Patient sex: M
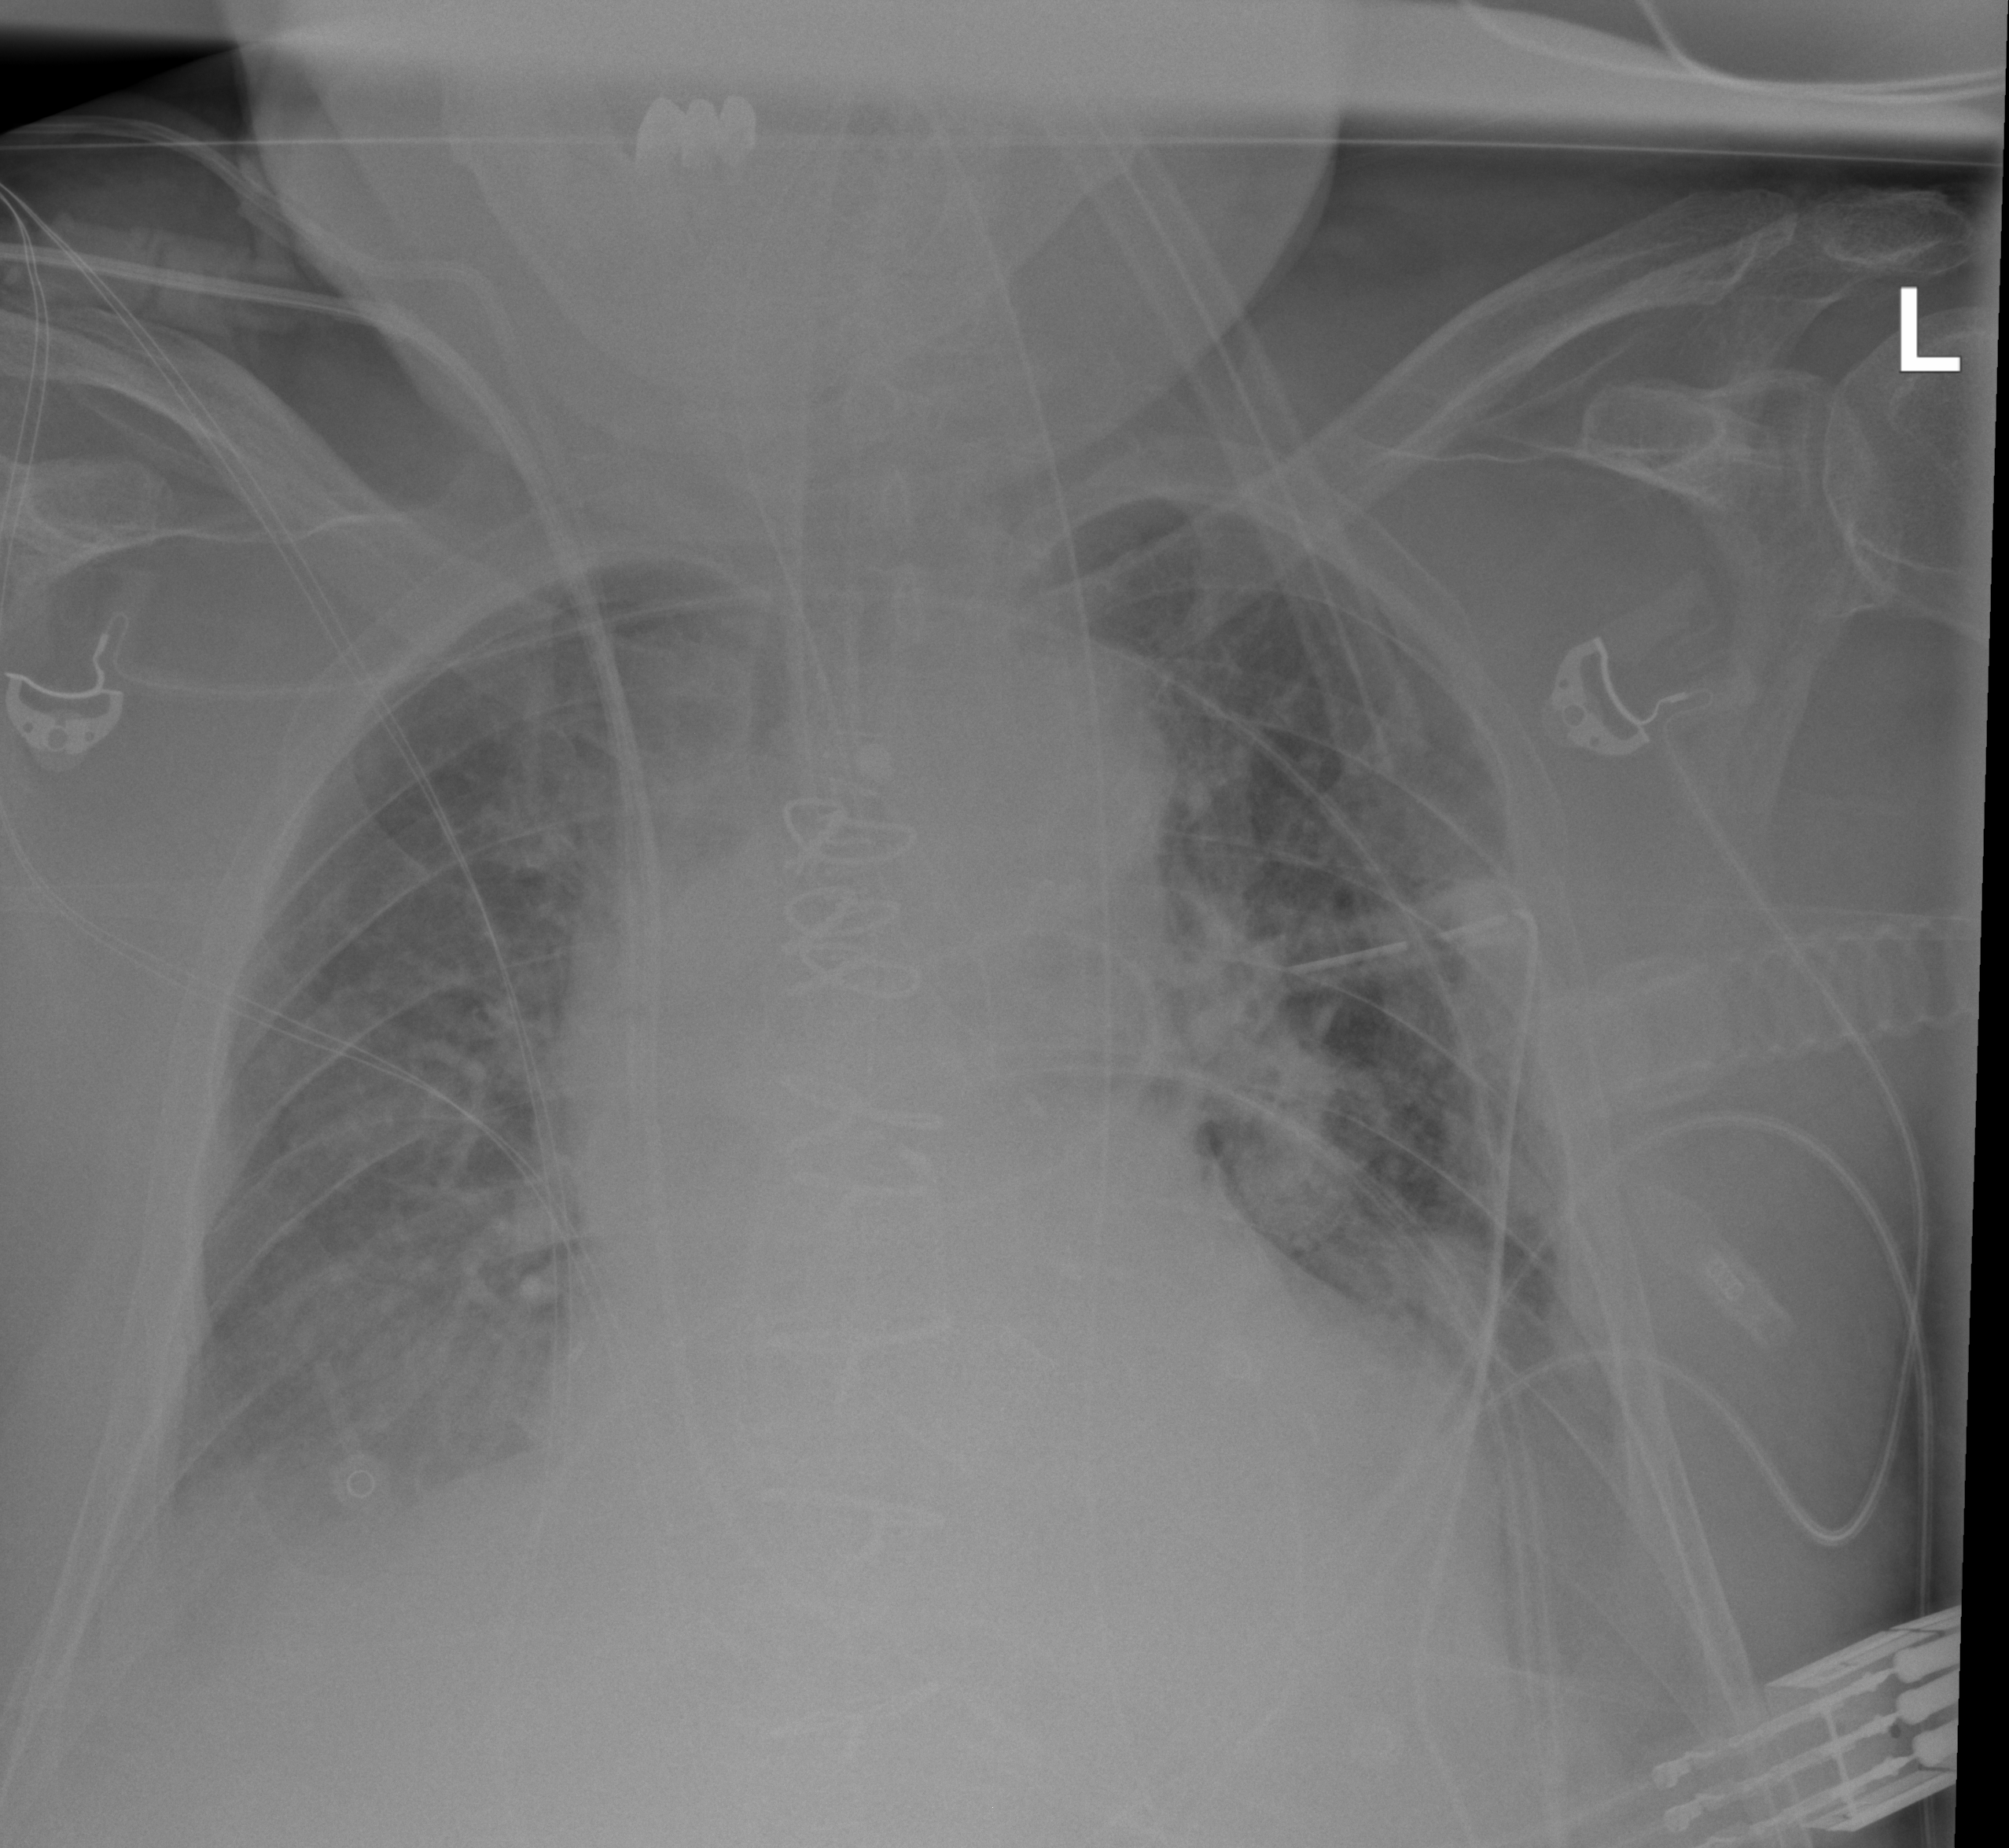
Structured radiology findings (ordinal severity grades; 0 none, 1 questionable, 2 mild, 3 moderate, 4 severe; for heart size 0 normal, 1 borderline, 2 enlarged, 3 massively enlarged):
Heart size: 2
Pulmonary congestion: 2
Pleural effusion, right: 2
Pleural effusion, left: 2
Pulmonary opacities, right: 0
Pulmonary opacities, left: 1
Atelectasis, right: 2
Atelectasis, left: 2